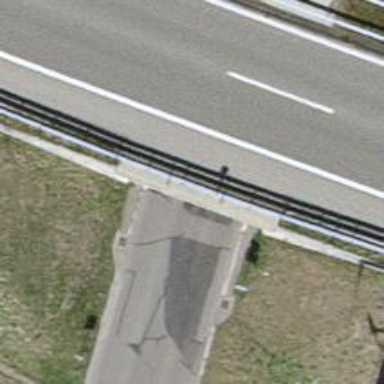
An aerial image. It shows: Residential road with asphalt surface going through tunnel.